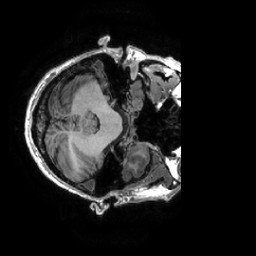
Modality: T1w
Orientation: axial
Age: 31
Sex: male
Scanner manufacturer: ge
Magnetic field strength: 3 T
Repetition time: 0.0073 s
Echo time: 0.003 s